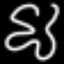
Label: squiggle